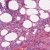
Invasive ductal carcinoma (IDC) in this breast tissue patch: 0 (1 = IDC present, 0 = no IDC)